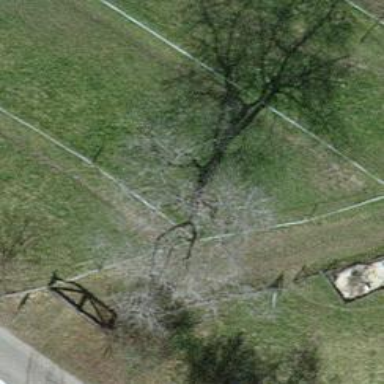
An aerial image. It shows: Fence.